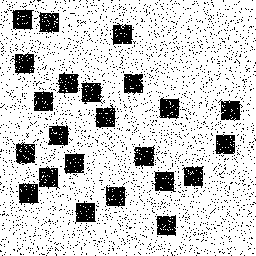
Squares: 23
Triangles: 0
Stars: 0
Total shapes: 23